Aerial crown-view tile of a tropical tree (Barro Colorado Island, Panama), acquired 20241112:
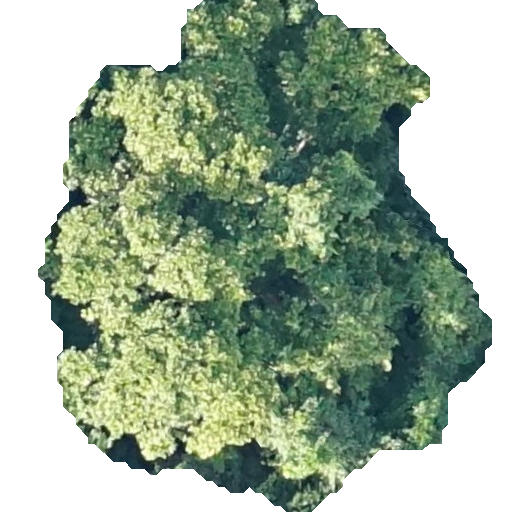
Species: Anacardium excelsum
GBIF accepted scientific name: Anacardium excelsum
Crown area: 257.936 m²